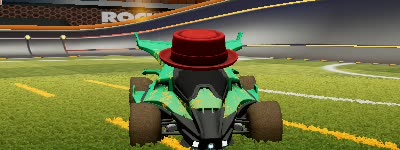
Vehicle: aftershock